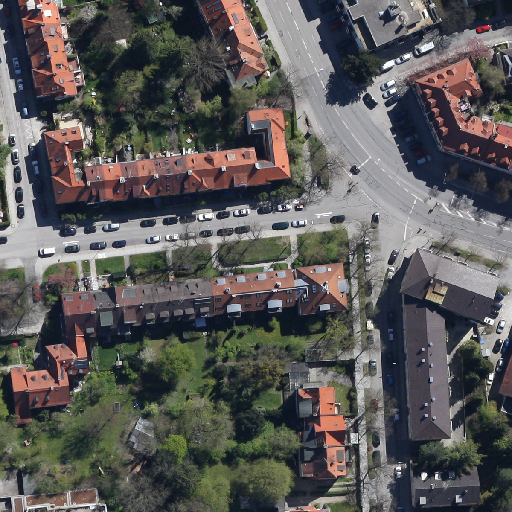
Referring expression: light-duty vehicle